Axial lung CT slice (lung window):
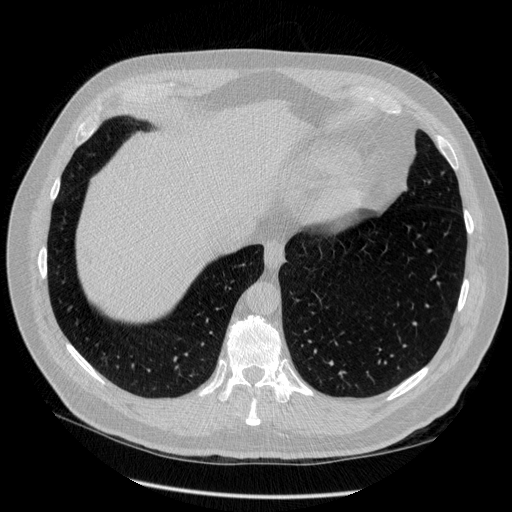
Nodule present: no